Question: I have an UIViewController which contains a UICollectionView. But the UICollectionView does not fill all the UIViewController.
I find that there is space whose height equals the height of NavigationBar between the cell and the top edge of the UICollectionView. I don't know how I can set the cell position to (0,0) in the UICollectionView. (like this, the space is in the red rectangle)

I found this link <URL>
'''
#import <UIKit/UIKit.h>
@interface MZMCollectionViewFlowLayout : UICollectionViewFlowLayout
@end
'''
'''
#import "MZMCollectionViewFlowLayout.h"
@implementation MZMCollectionViewFlowLayout
- (CGSize)collectionViewContentSize
{
return [super collectionViewContentSize];
}
- (NSArray *)layoutAttributesForElementsInRect:(CGRect)rect
{
return [super layoutAttributesForElementsInRect:rect];
}
- (UICollectionViewLayoutAttributes *)layoutAttributesForItemAtIndexPath:(NSIndexPath *)indexPath
{
NSLog(@"MZMCollectionViewFlowLayout layoutAttributesForItemAtIndexPath");
if (indexPath.section == 0 && indexPath.row == 1) // or whatever specific item you're trying to override
{
UICollectionViewLayoutAttributes *layoutAttributes = [UICollectionViewLayoutAttributes layoutAttributesForCellWithIndexPath:indexPath];
layoutAttributes.frame = CGRectMake(0,0,100,100); // or whatever...
return layoutAttributes;
}
else
{
return [super layoutAttributesForItemAtIndexPath:indexPath];
}
}
@end
'''
and using it like this:
'''
- (void)viewDidLoad
{
[super viewDidLoad];
// Do any additional setup after loading the view.
// hide the tool bar
[self.navigationController setToolbarHidden:YES animated:YES];
// set title
self.navigationItem.title = @"User Album";
[self.userAlbumView setCollectionViewLayout:[[MZMCollectionViewFlowLayout alloc] init]];
}
'''
But it does not work. The log doesn't show. And the blank is still there.
Thanks for any help!
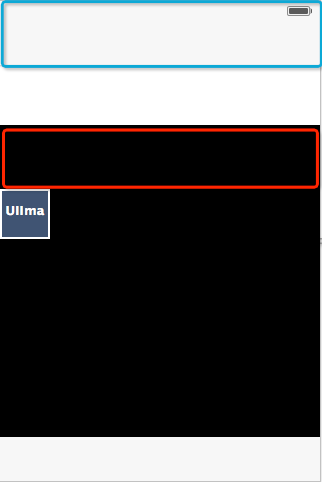
Answer: Answer myself question.
I printed every UICollectionViewLayoutAttribute information in layoutAttributesForElementsInRect: and found what I need is to change the frame.orgin.y
following is my code:
'''
- (NSArray *)layoutAttributesForElementsInRect:(CGRect)rect
{
NSArray *attributes = [super layoutAttributesForElementsInRect:rect];
NSMutableArray *result = [[NSMutableArray alloc] initWithCapacity:[attributes count]];
for (int i=0; i< [attributes count]; i++) {
UICollectionViewLayoutAttributes *attr = (UICollectionViewLayoutAttributes *)[attributes objectAtIndex:i];
// the key code "attr.frame.origin.y - 63"
[attr setFrame:CGRectMake(attr.frame.origin.x, attr.frame.origin.y - 63, attr.bounds.size.width, attr.bounds.size.height)];
//NSLog(@"attr h=%f w=%f x=%f y=%f", attr.bounds.size.height, attr.bounds.size.width, attr.frame.origin.x, attr.frame.origin.y);
[result addObject:attr];
}
return result;
}
'''
then it works fine.